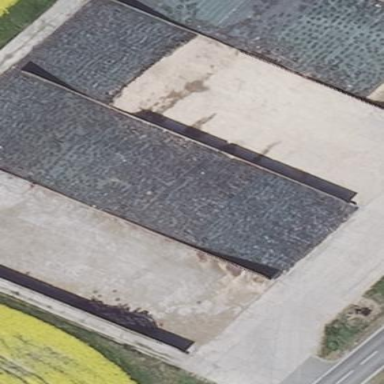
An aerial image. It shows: Bunker silo.